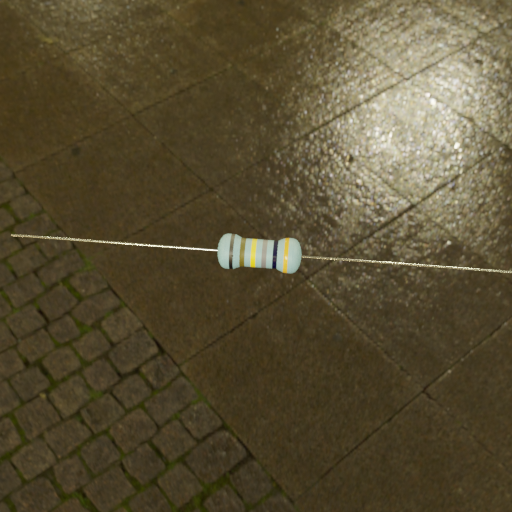
Resistor colour bands (in order): black, brown, yellow, gray, black, gold